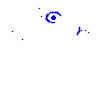
Particle: pion